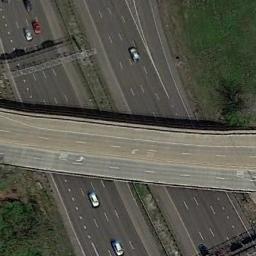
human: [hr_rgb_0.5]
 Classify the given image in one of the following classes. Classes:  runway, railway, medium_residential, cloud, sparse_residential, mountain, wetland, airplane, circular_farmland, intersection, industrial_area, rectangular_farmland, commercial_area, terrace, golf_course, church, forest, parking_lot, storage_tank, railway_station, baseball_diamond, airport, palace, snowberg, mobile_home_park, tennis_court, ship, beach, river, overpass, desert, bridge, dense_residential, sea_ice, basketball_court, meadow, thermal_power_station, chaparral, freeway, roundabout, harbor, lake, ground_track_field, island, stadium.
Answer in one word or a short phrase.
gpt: overpass